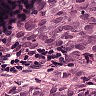
Metastatic tissue present: yes